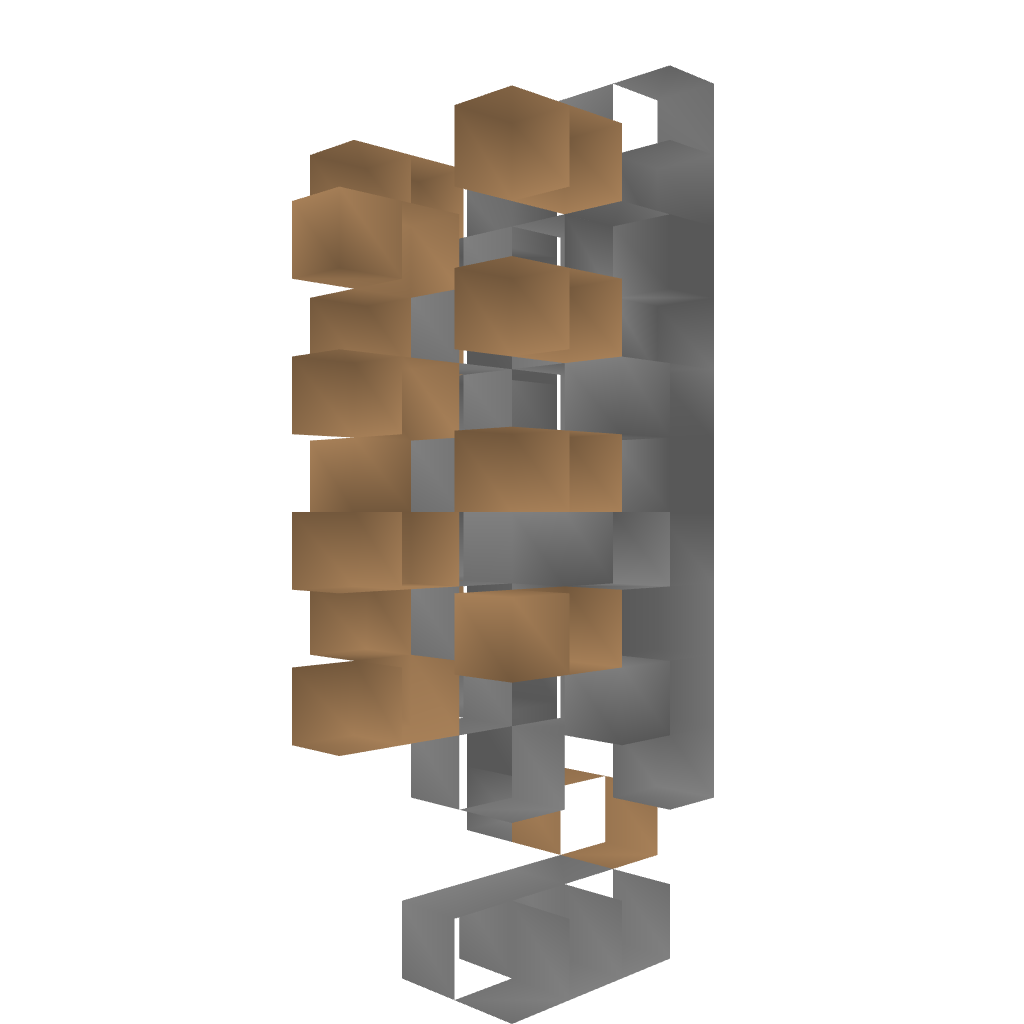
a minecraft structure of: Vertical Bulk Storage bad low quality